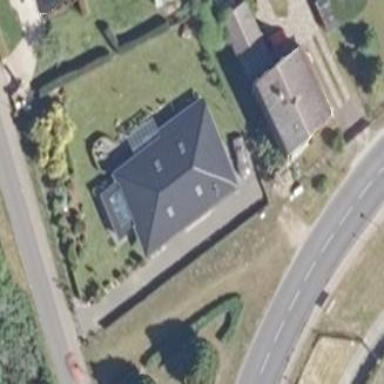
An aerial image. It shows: Detached building with hipped roof made of black roof tiles.